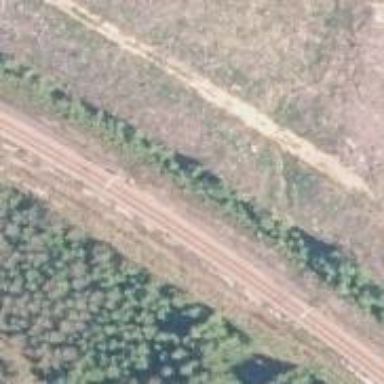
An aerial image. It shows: Railway track with continuous electrified contact lines.